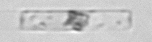
Label: Leptocylindrus